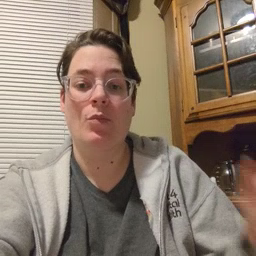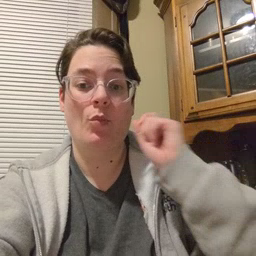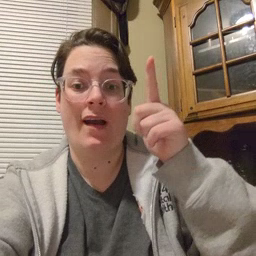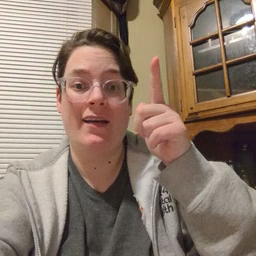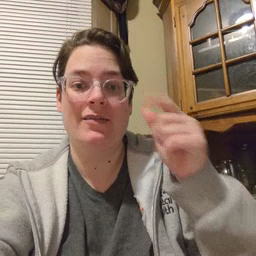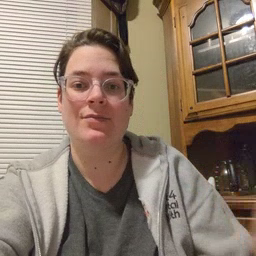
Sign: awake